Question: Sorry, if this a rather basic question but I'm a SQL Server noob in need of help.
I have 2 types of loan providers, 'Lender' and 'Pingtree'.
Both 'Lender' and 'Pingtree' can have a relationship with 'MatchService', which would need to be able to store their 'ID'.
At the moment I'm struggling to work out how I can create a relationship between them. To demonstrate, I've created a simple visual of what I want to do in the real world (ringed in red) and what I think could be a possible solution in SQL Server. In essence 'Lender' and 'Pingtree' would have a 'ProviderId' and this would be the 'ID' also stored in the 'Match' table

All advice appreciated.
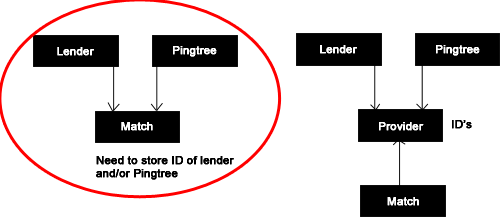
Answer: If I were designing this table I would use a Provider to Match table, and store the common attributes in the Provider table. For the non-common attributes, I would create them as a name/value pair table that can link back to the provider Id.
edit: added sample of data structure.
MatchService (Key would be MatchId + ProviderId)
'''
|MatchId |ProviderId|
---------------------------
| 1 | 1 |
| 2 | 1 |
| 3 | 2 |
| 4 | 1 |
'''
Provider (Key would be ProviderId)
'''
|ProviderId |ProviderType |ProviderName |StartDateTime | EndDateTime |
--------------------------------------------------------------------------
|1 |Lender |Stark Ind. |1/1/2013 00:00|1/1/2014 00:00|
|2 |Pingtree |MoneyBags |1/1/2013 00:00|1/1/2014 00:00|
'''
Name/Value Pair Table (For Unique, Key would be ProviderId + Name)
'''
| ProviderId | Name | Value |
-------------------------------------------------------
| 1 | PointOfContact | Tony Stark |
| 1 | Contact Phone Number | <PHONE> |
| 2 | Customer Service Number | <PHONE> |
'''